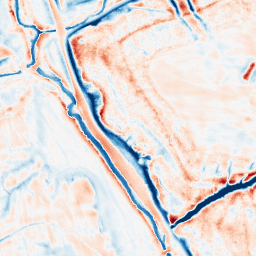
Category: edge_preserving
Decomposition family: bilateral
Decomposition parameters: d: 21
sigma_color: 50
sigma_space: 75
Upsampling method: quartic
Upsampling parameters: scale: 8
Upsampling scale: 8